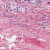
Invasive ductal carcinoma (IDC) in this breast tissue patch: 1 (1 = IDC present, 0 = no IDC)